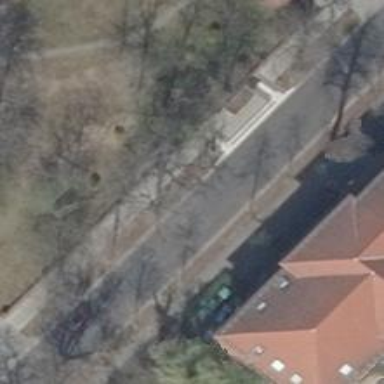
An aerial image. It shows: Residential road with asphalt surface. There are separate sidewalks on both sides and opposite cycleway.